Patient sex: F
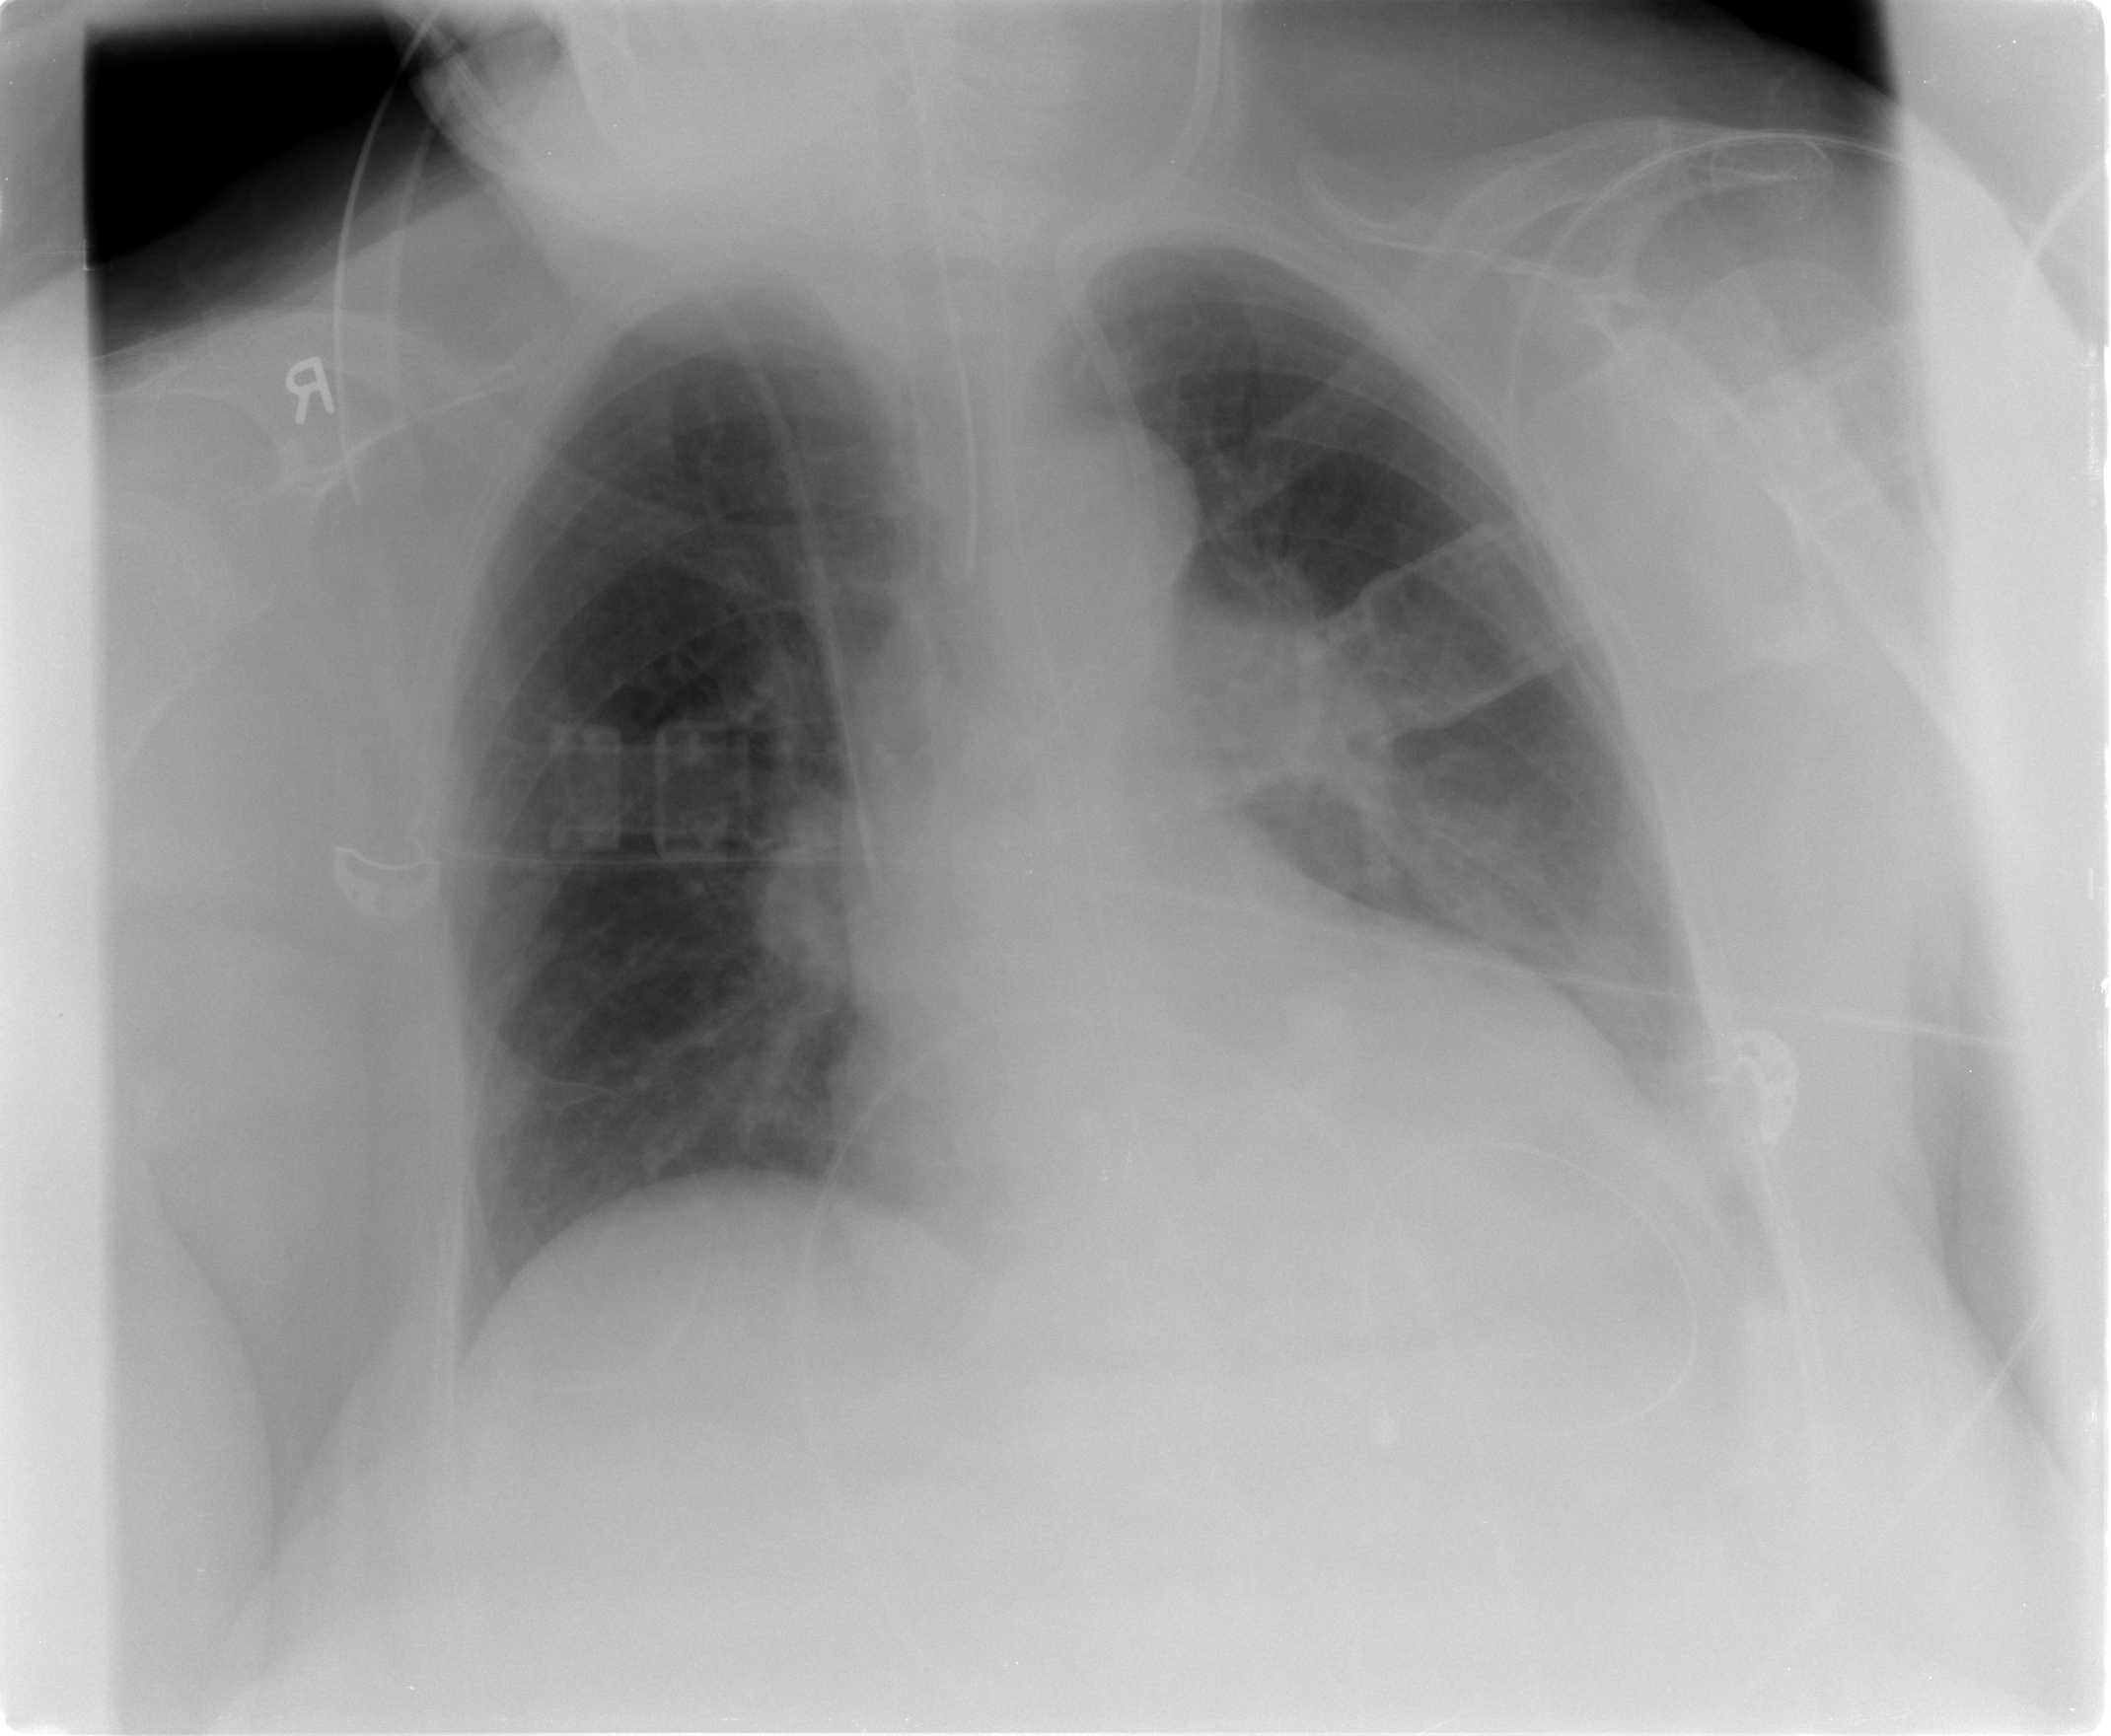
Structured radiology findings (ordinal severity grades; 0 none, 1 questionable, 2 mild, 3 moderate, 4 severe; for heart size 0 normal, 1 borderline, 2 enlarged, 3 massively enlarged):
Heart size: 0
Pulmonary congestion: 2
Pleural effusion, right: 0
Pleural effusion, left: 2
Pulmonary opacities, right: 0
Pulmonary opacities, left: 2
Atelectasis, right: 0
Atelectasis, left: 2